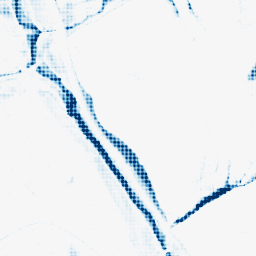
Category: morphological
Decomposition family: morphological_rect
Decomposition parameters: operation: closing
width: 20
height: 3
Upsampling method: sinc_blackman
Upsampling parameters: scale: 4
kernel_size: 4
Upsampling scale: 4